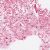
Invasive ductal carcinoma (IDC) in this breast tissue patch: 0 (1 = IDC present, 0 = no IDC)